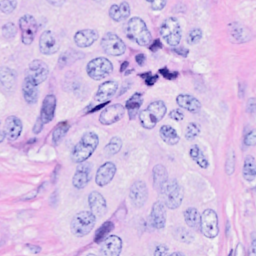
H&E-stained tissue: Breast